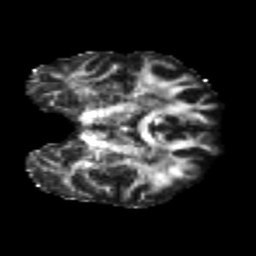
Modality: FA
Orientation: coronal
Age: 24
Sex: male
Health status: healthy
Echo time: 0.074 s